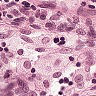
Metastatic tissue present: no